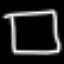
Label: square